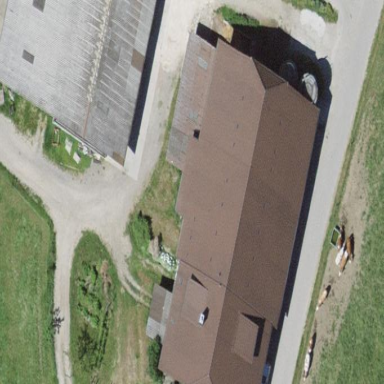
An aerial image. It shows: Farm building.